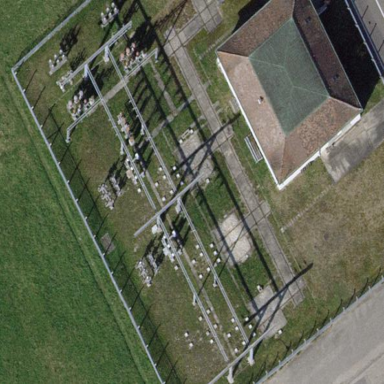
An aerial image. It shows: Power substation.